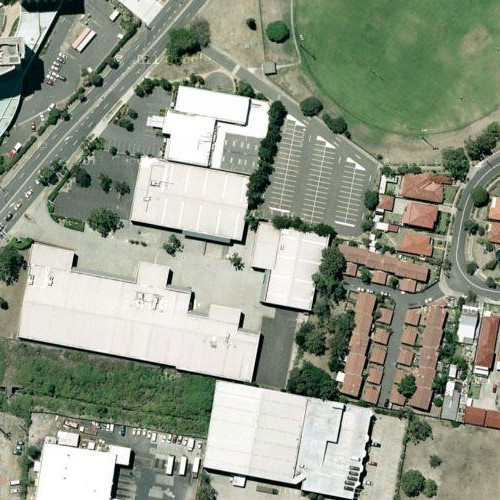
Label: sydney